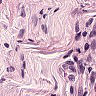
Metastatic tissue present: no